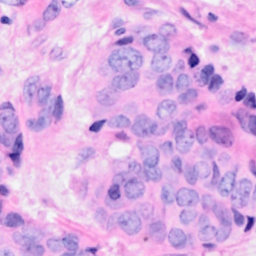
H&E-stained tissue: Breast